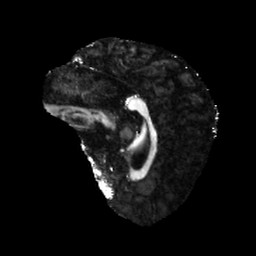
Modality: FA
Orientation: sagittal
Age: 30
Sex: female
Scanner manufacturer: siemens
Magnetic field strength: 6.98 T
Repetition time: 7.776 s
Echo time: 0.076 s